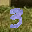
Label: 3